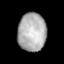
Tissue: prostate
Cell type: Fibroblasts
Senescence score: 0.7905
Nuclear area (px): 1058
Mean DAPI intensity: 175.595